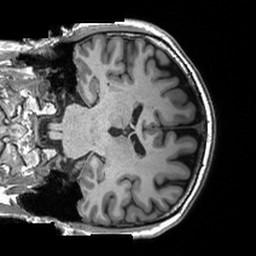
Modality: T1w
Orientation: coronal
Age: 48
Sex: male
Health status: healthy
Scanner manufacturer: siemens
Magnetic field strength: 3 T
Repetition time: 2 s
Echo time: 0.00203 s